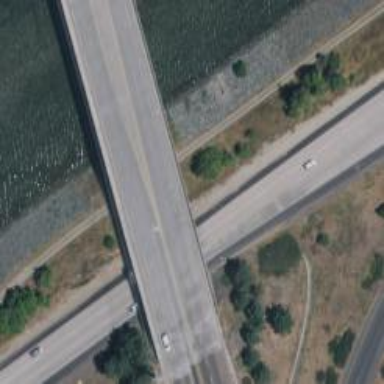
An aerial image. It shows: Secondary road with asphalt surface passing over bridge.